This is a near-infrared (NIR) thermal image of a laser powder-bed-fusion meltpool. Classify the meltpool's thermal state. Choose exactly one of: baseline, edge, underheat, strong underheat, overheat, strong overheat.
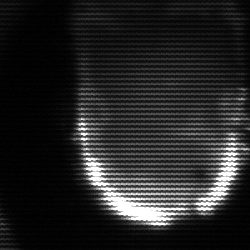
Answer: baseline